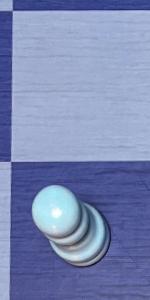
Label: Pawn_White